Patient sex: F
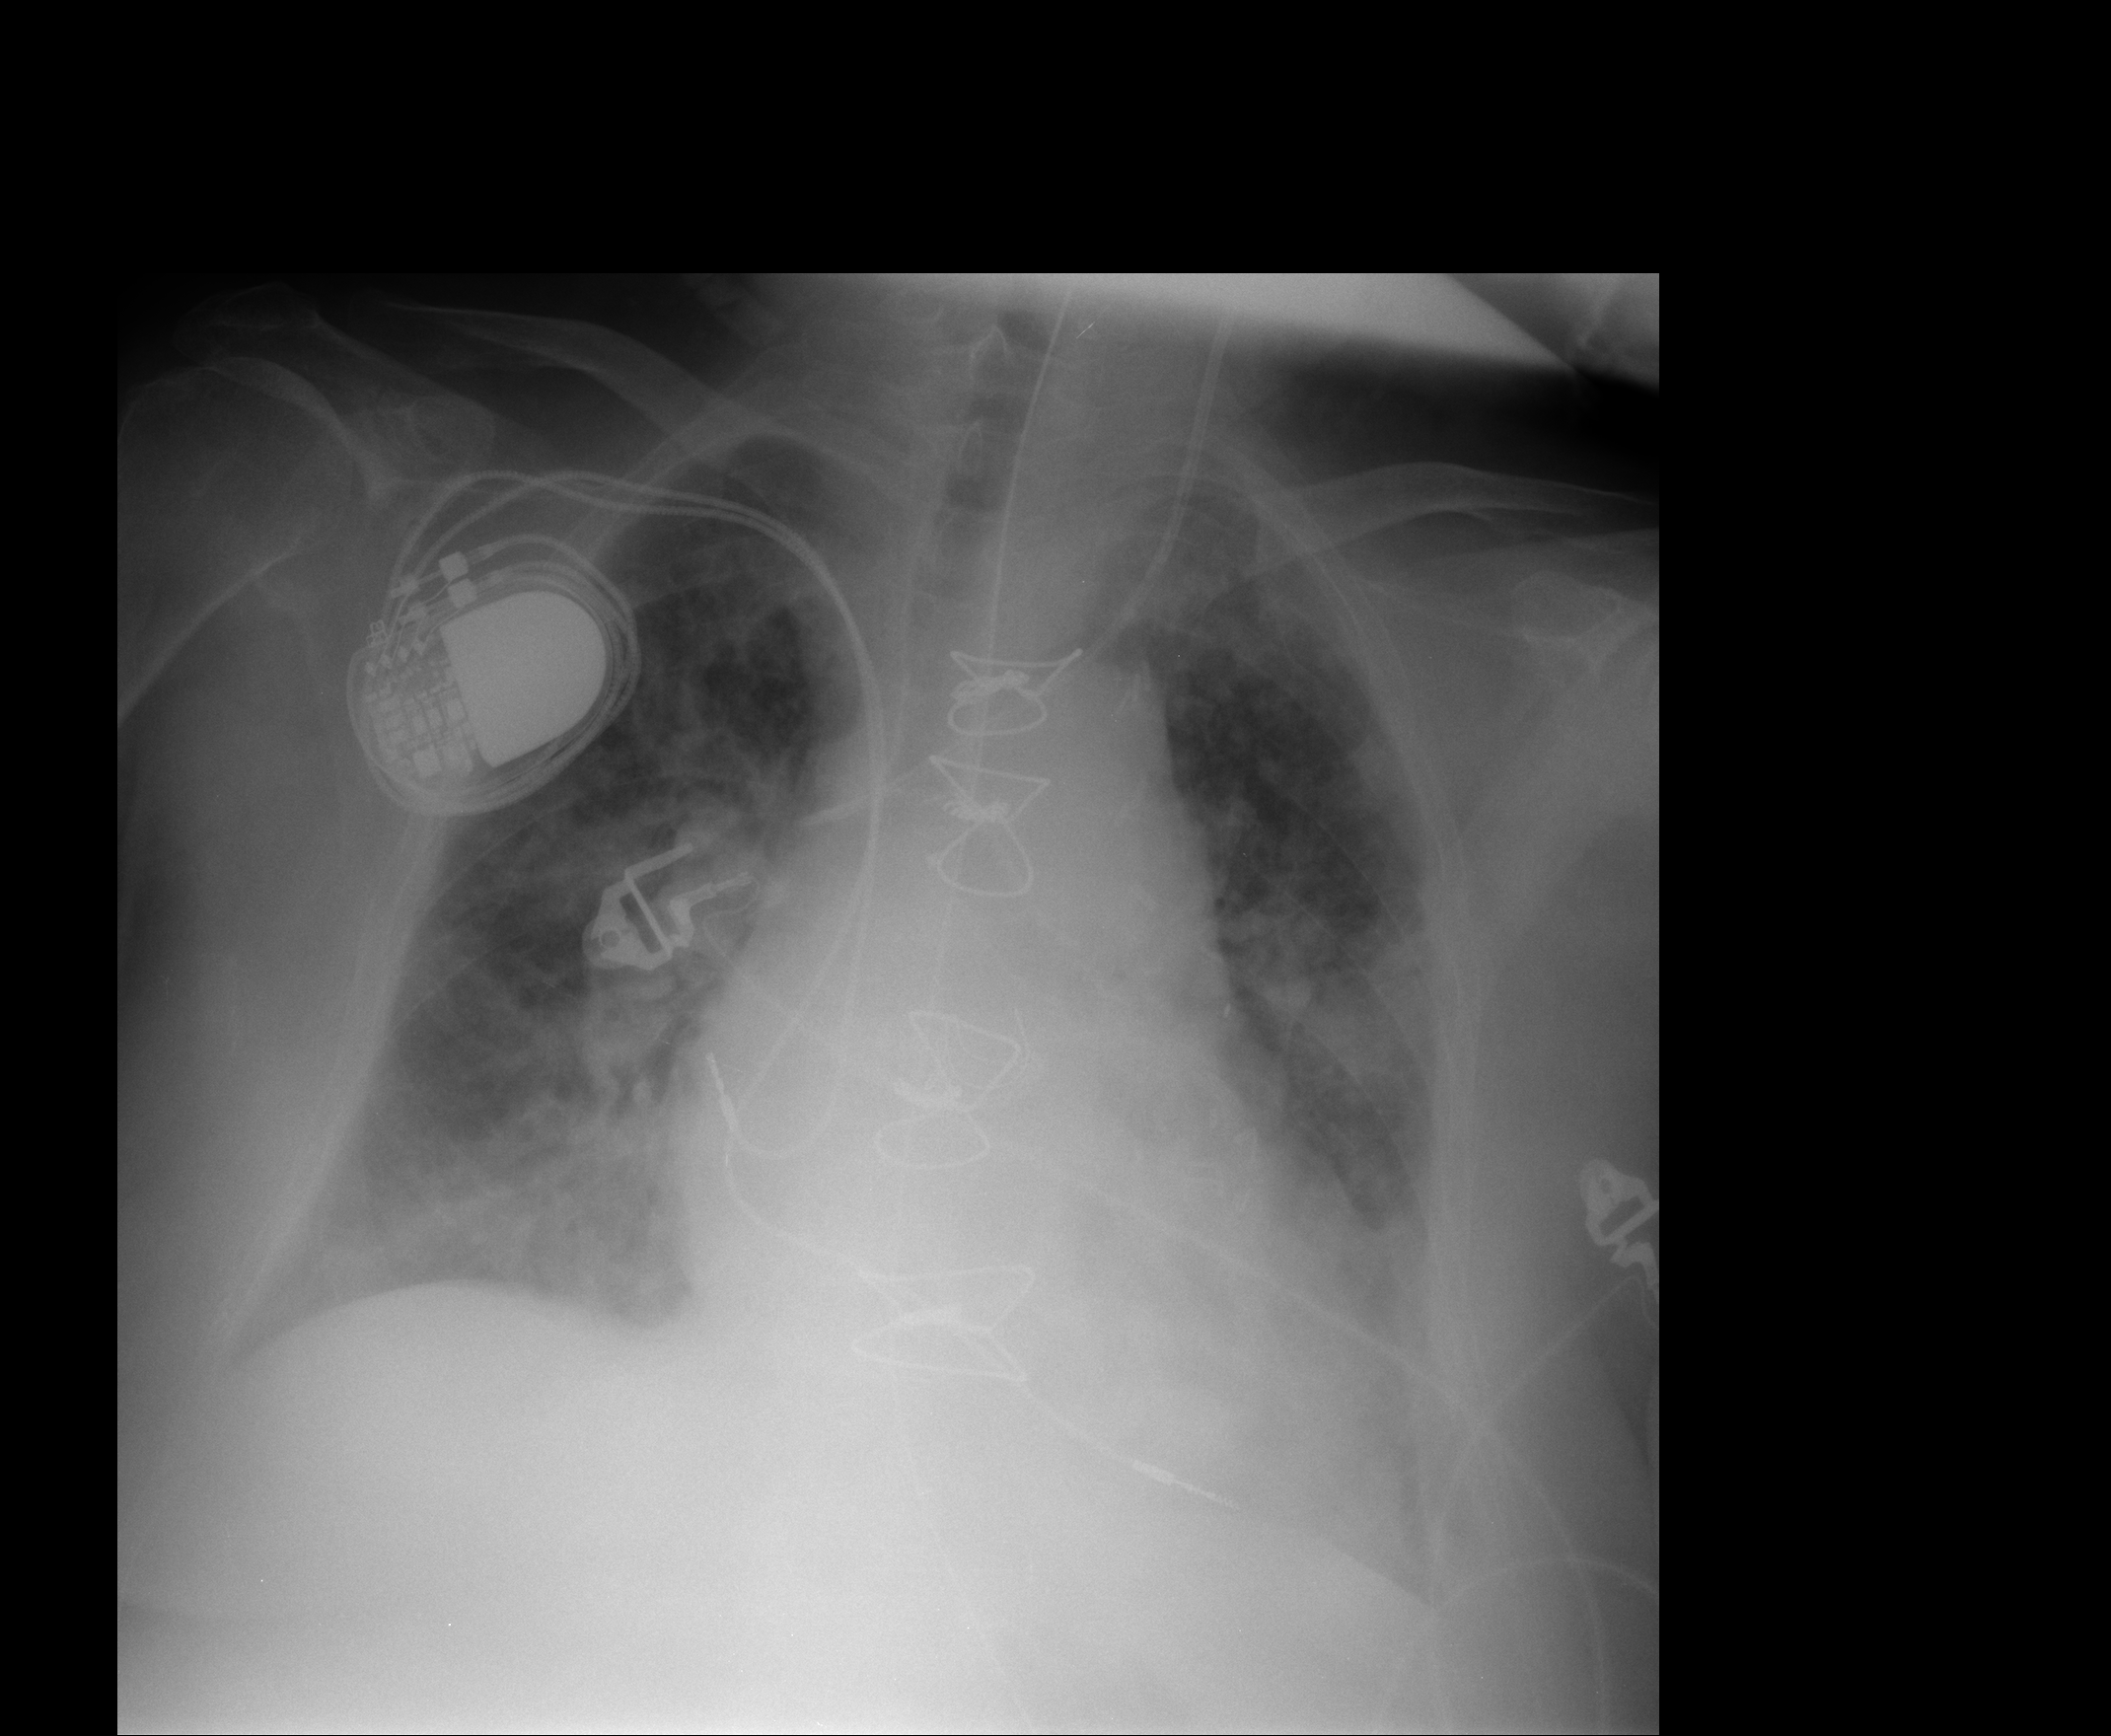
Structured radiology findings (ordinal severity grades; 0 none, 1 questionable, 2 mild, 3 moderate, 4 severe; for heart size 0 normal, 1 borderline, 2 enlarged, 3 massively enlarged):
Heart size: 2
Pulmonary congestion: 2
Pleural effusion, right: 1
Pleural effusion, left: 1
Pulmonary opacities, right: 3
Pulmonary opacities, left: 3
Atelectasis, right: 2
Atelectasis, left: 2